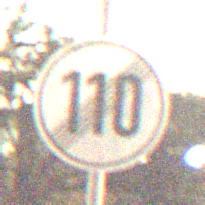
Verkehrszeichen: EndeGeschwindigkeit110
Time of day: Night
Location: Outdoor (Nature)
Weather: Clear
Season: NotSpecified
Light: Natural